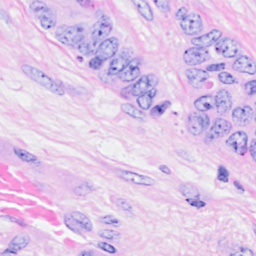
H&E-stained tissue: Breast